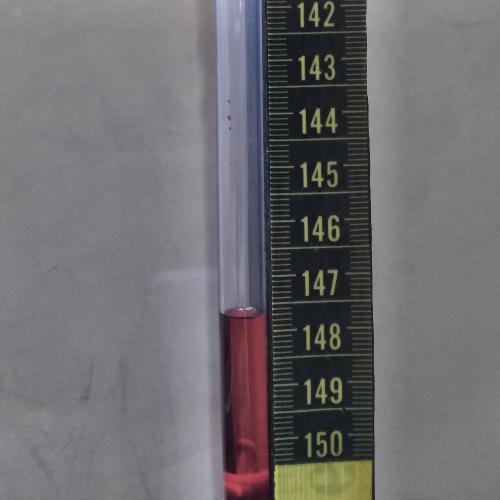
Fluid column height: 147.7 cm